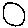
Label: circle